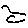
Label: bird